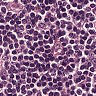
Metastatic tissue present: no